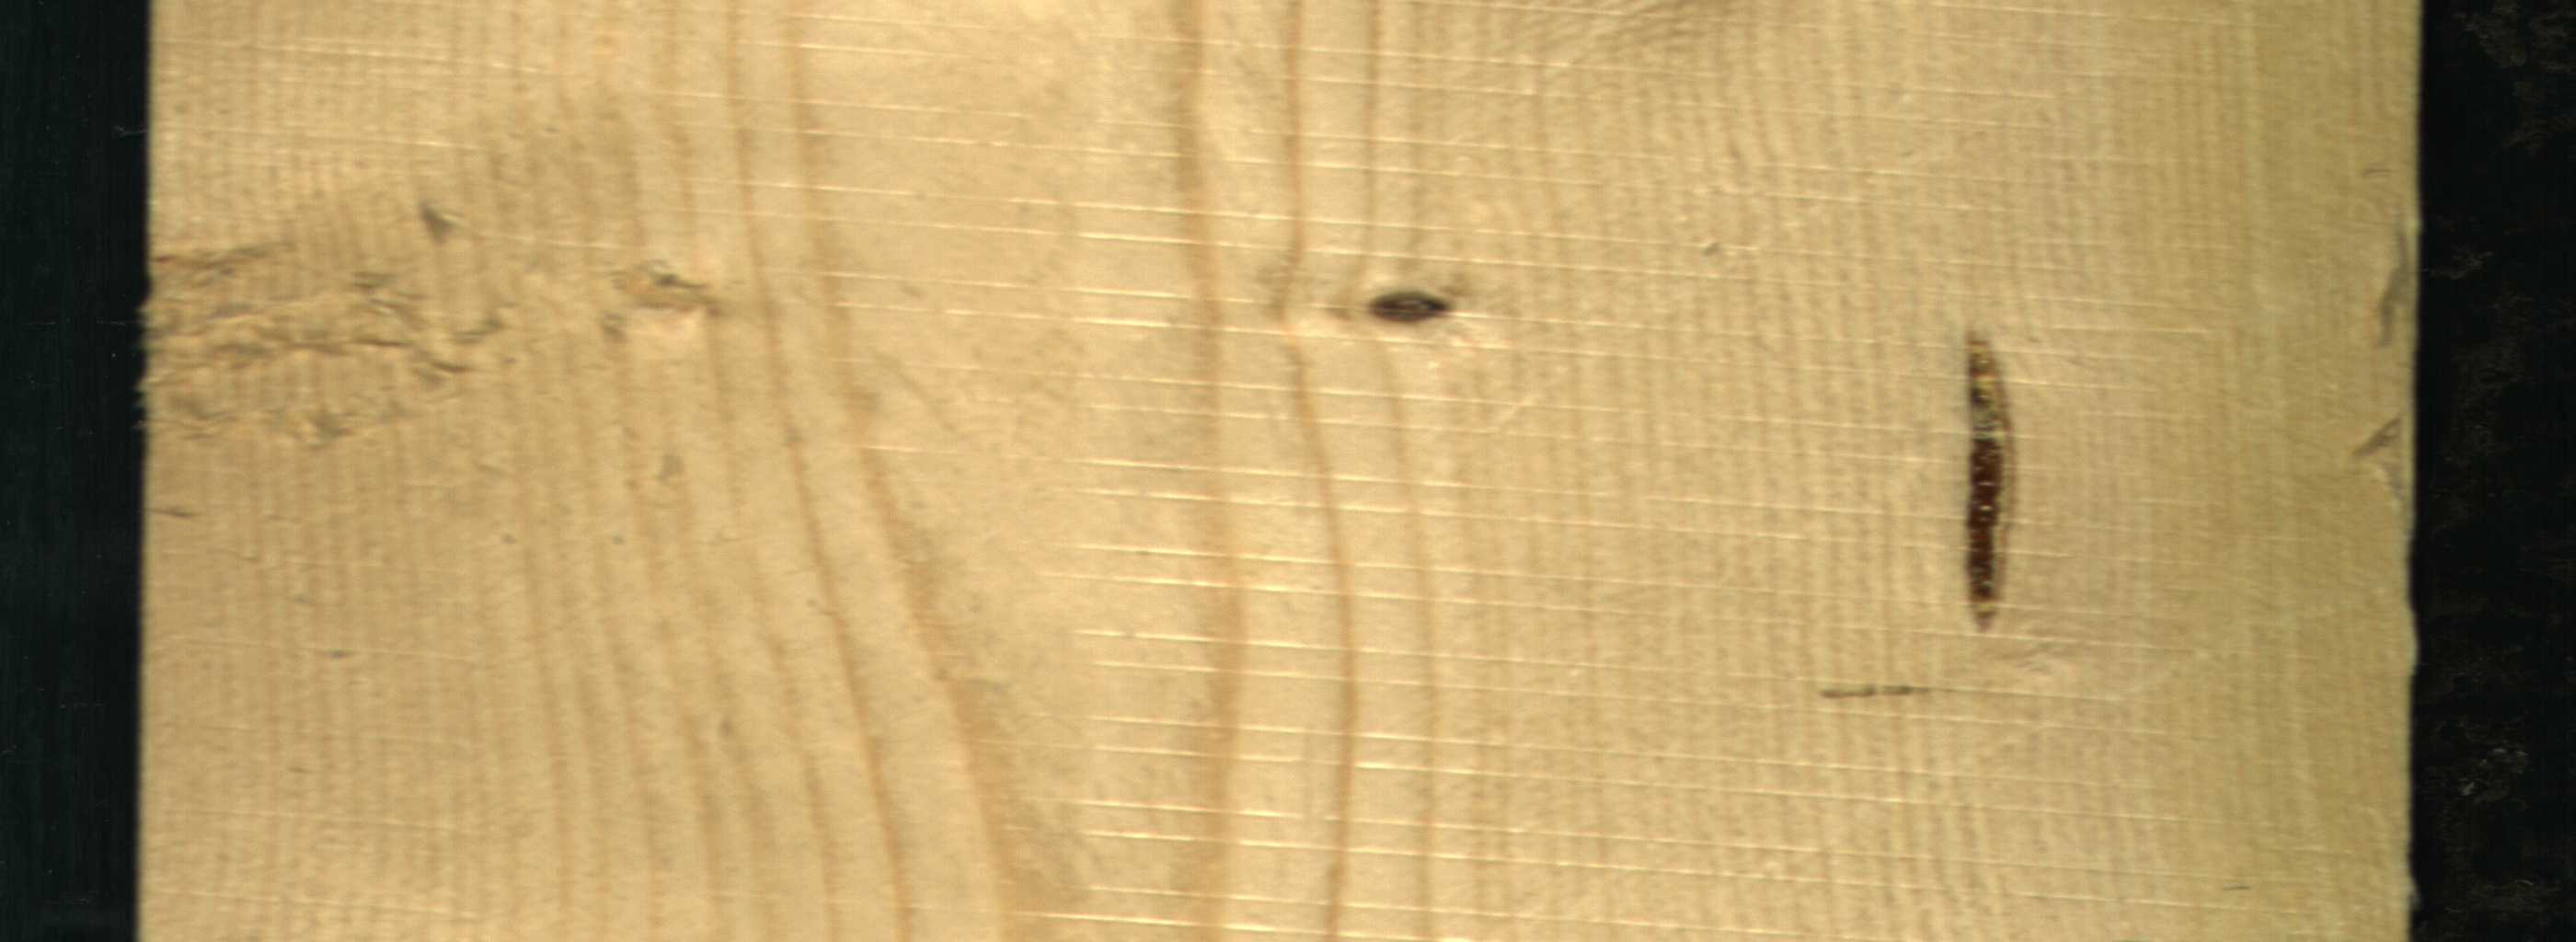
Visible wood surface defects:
resin
Quartzity
Quartzity
Quartzity
Quartzity
Dead_Knot